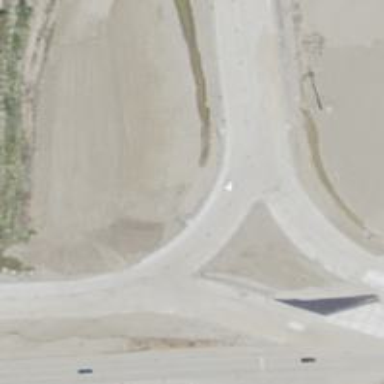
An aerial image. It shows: Motorway link at Diverging Diamond Interchange (DDI) junction.